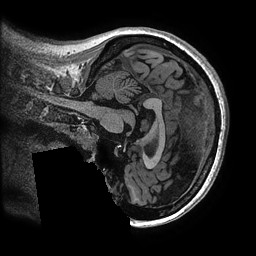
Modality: T1w
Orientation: sagittal
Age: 37
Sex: female
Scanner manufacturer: ge
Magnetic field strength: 3 T
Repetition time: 0.006952 s
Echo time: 0.00292 s